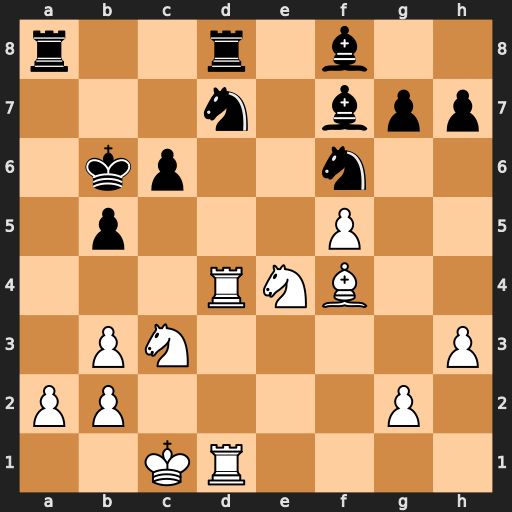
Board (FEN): r2r1b2/3n1bpp/1kp2n2/1p3P2/3RNB2/1PN4P/PP4P1/2KR4
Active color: w
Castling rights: -
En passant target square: -
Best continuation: Nxf6 gxf6 Rxd7 Rxd7 Rxd7